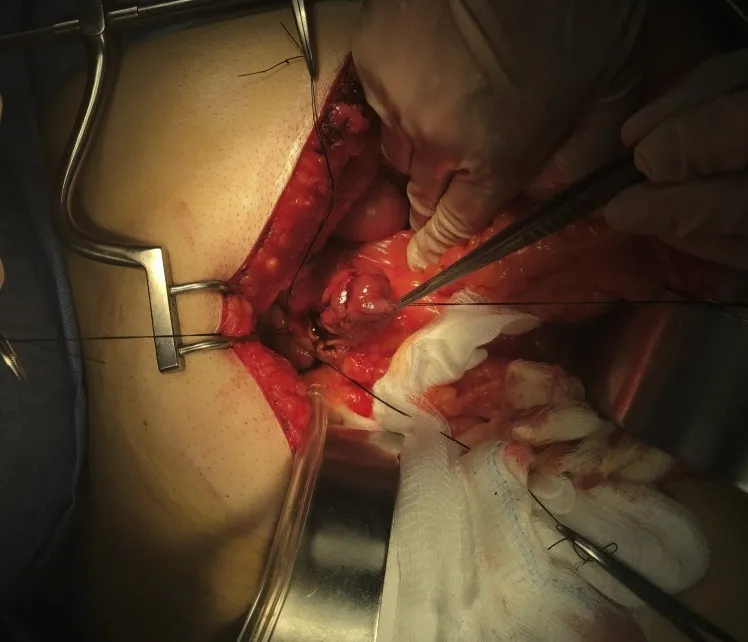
An intraoperative picture showing the polyp after anterior duodenotomy.
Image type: medical_photograph (other_medical_photograph)